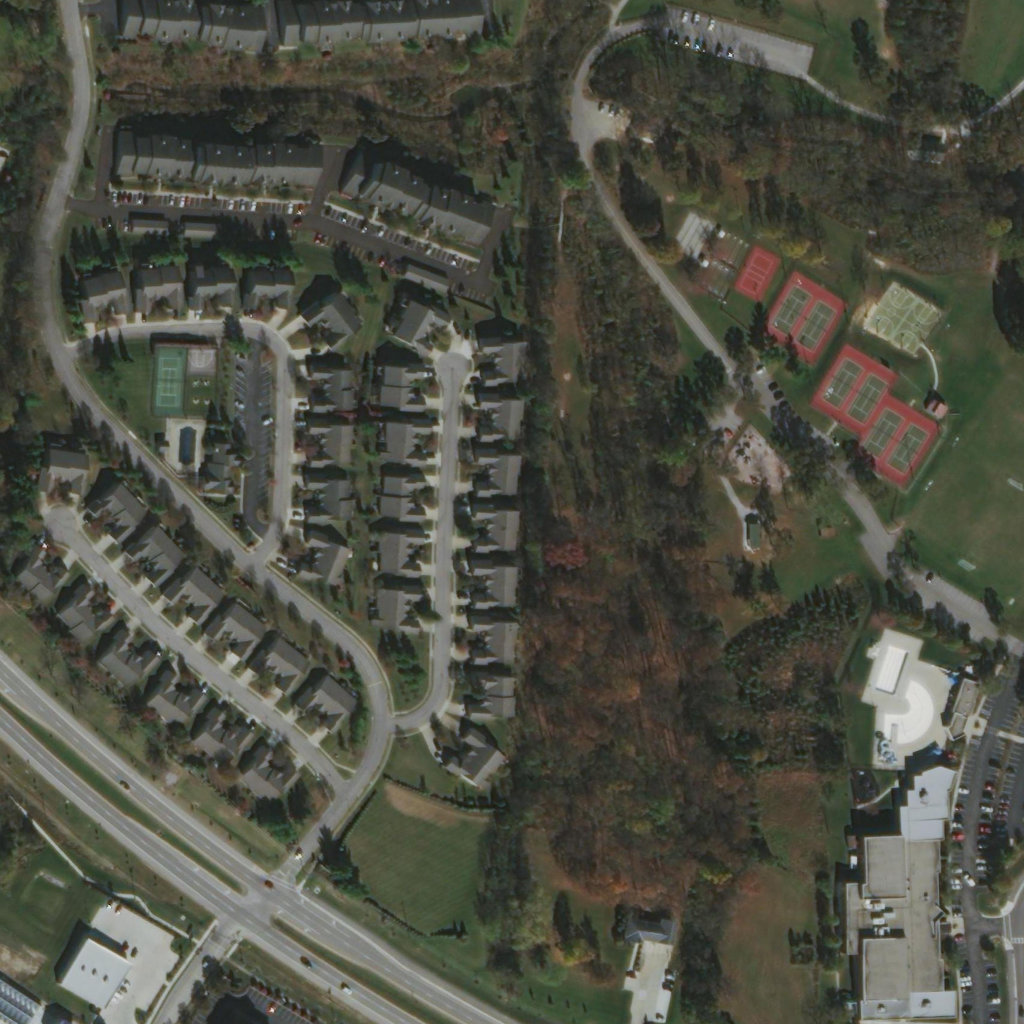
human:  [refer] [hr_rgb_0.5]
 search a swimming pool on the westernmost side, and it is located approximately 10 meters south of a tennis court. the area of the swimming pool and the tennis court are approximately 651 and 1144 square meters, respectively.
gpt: <box>[[16, 40, 21, 46, 0]]</box>

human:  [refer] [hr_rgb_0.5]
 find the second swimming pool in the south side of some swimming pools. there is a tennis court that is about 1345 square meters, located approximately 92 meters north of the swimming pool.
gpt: <box>[[85, 62, 88, 67, 0]]</box>